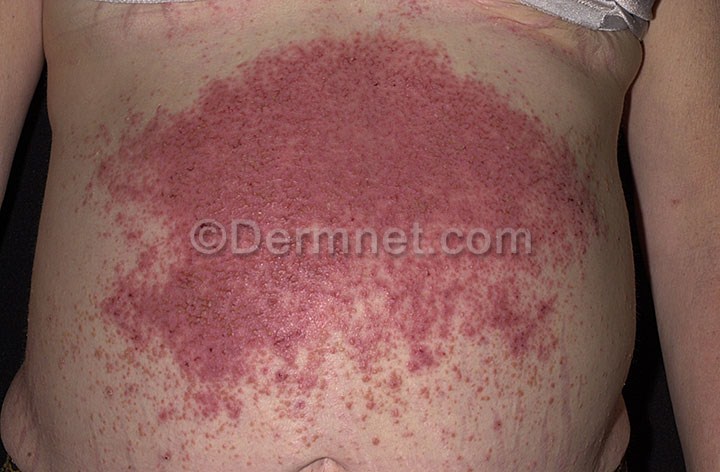
Disease: Bullous Disease Photos